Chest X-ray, PA view. Patient: 42 years old, sex M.
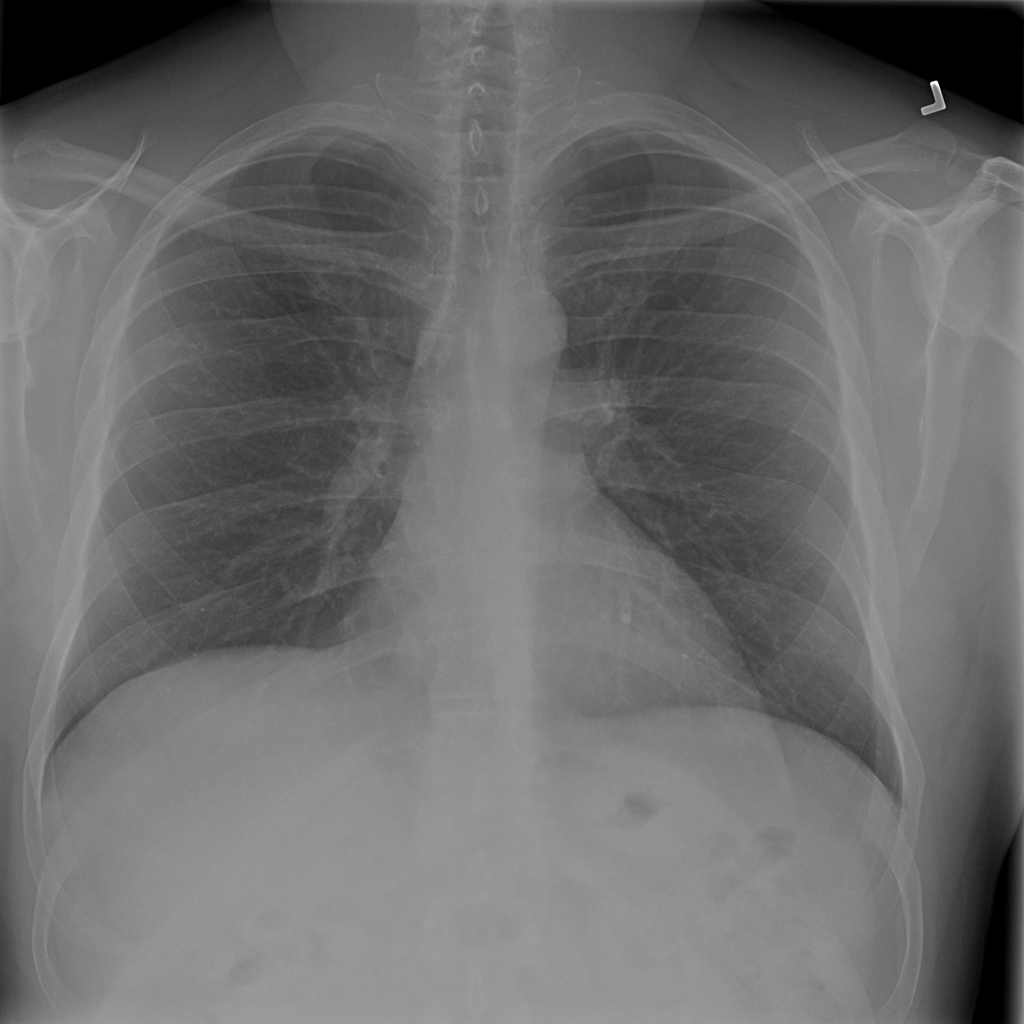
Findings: Infiltration